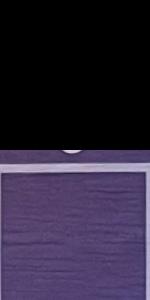
Label: Empty